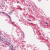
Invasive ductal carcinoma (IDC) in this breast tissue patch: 0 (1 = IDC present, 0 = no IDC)